Aerial crown-view tile of a tropical tree (Barro Colorado Island, Panama), acquired 20240813:
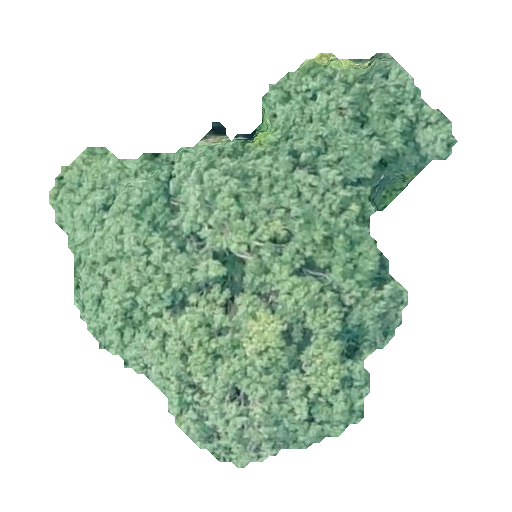
Species: Tabebuia rosea
GBIF accepted scientific name: Tabebuia rosea
Crown area: 150.955 m²